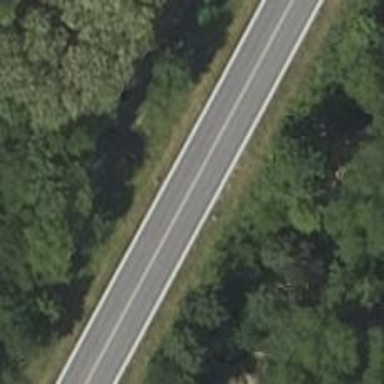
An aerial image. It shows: Secondary road with asphalt surface.